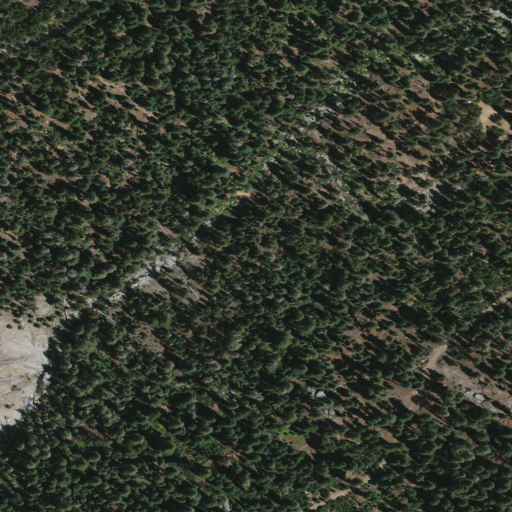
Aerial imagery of plain(s) in California named Bear Meadow containing evergreen forest and shrub